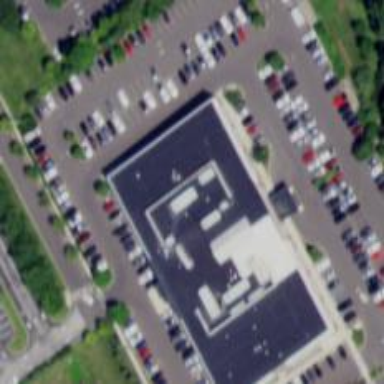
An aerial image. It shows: Hospital building.